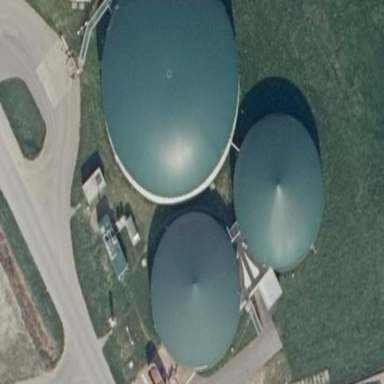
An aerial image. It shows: Storage tank with man-made structure.